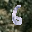
Label: 6